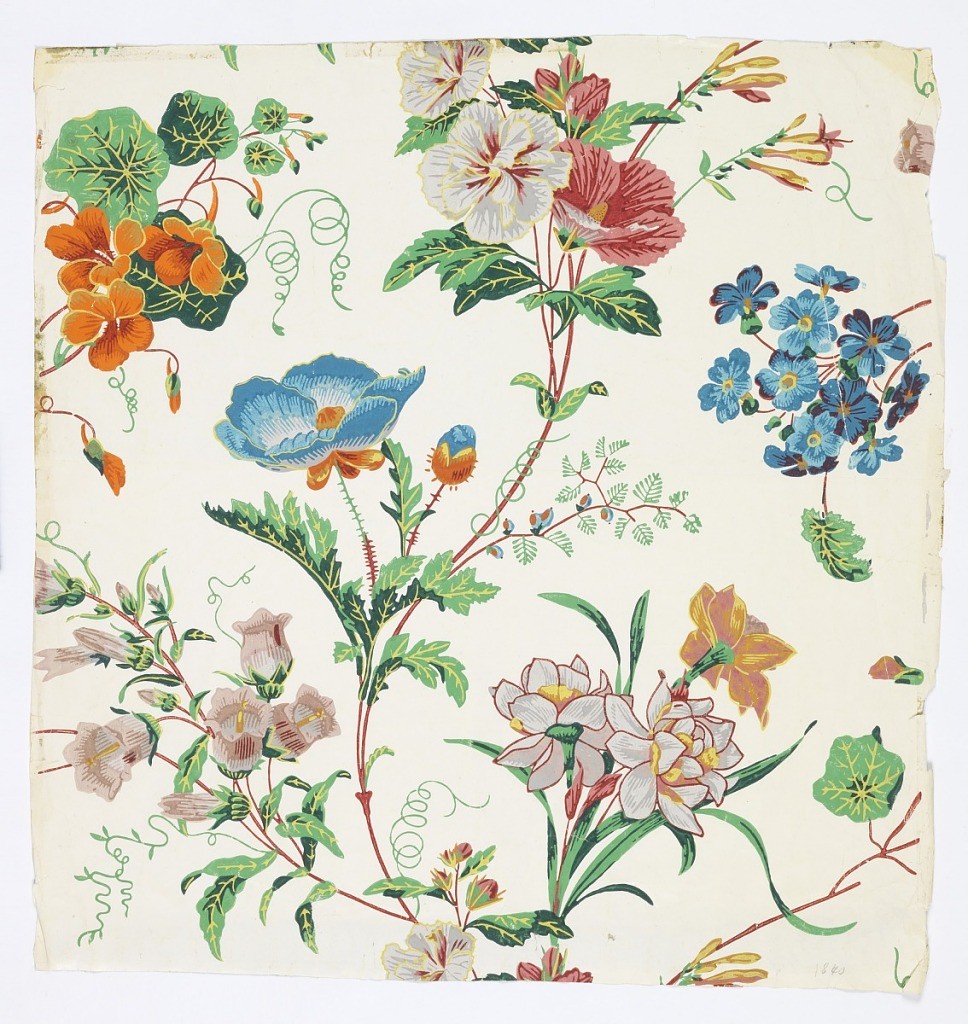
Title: Sidewall
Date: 1830–40
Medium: Block printed on handmade paper, polished ground
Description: Vining floral design containing several varieties of flowers, printed in colors, on white polished or satin ground.